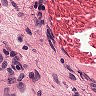
Metastatic tissue present: no